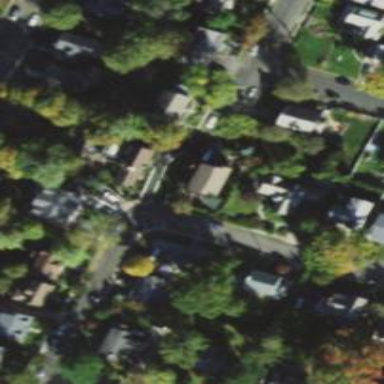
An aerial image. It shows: Residential road.